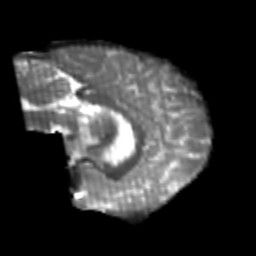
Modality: T2w
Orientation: sagittal
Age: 22
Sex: male
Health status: healthy
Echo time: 0.074 s